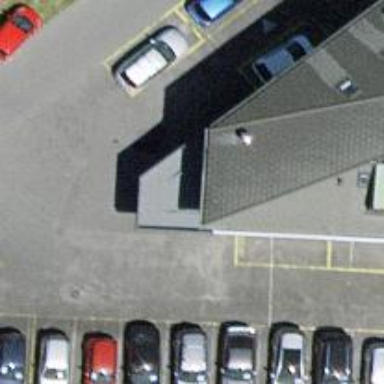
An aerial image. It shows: Fuel station.